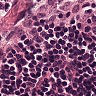
Metastatic tissue present: no